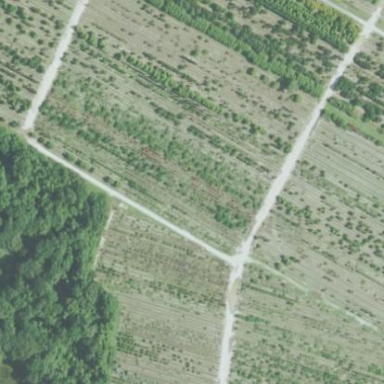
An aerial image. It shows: Plant nursery area.